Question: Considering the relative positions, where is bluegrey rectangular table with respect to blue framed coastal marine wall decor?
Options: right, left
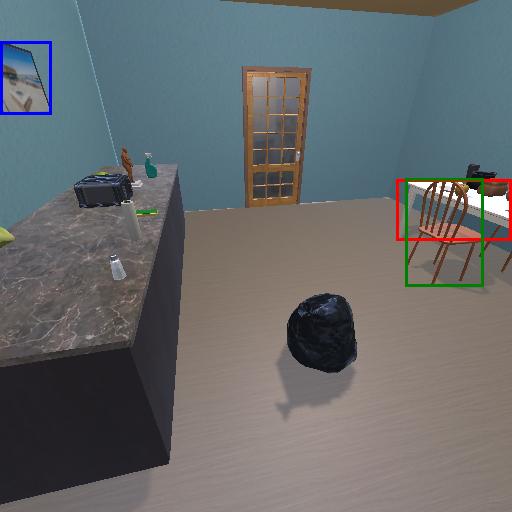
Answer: right